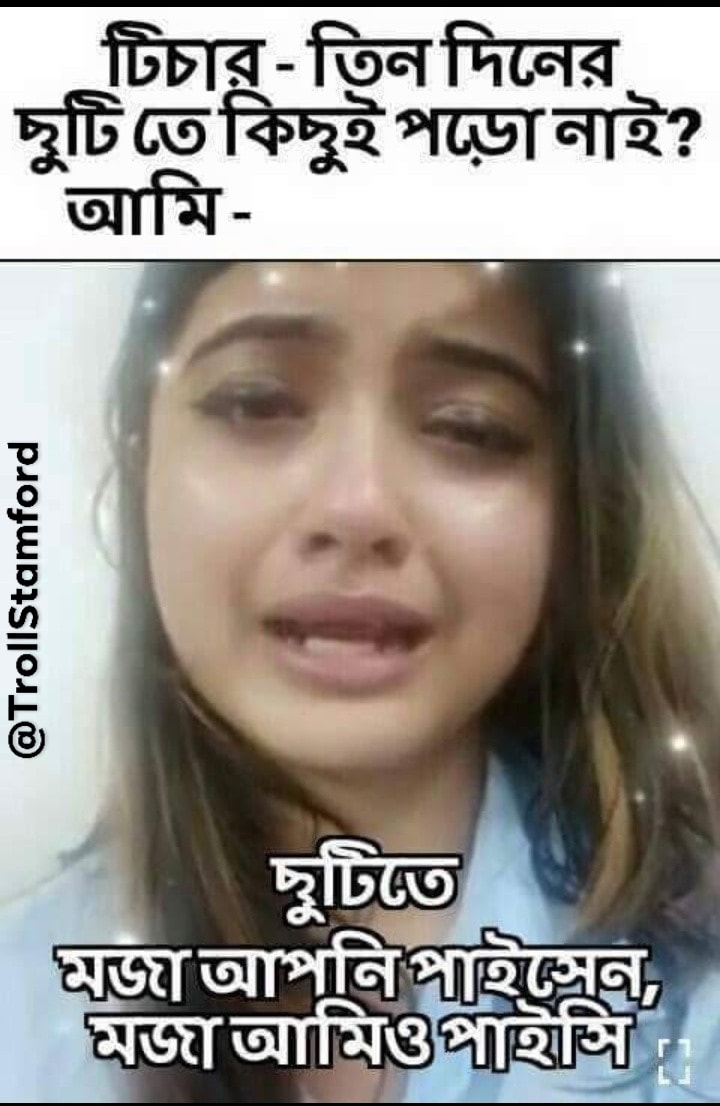
Caption: টিচার - তিন দিনের ছুটি তে কিছুই পড়ো নাই ?    আমি -      ছুটিতে মজা আপনি পাইসেন , মজা আমিও পাইসি
Label: hate